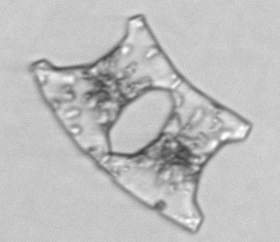
Label: Eucampia